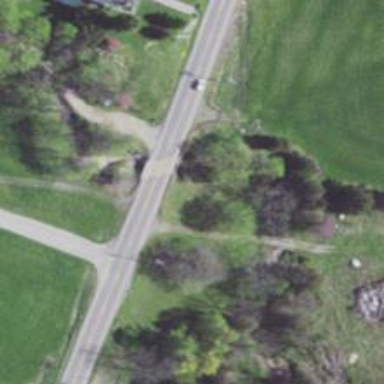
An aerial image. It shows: Secondary road bridge.